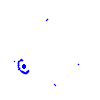
Particle: pion